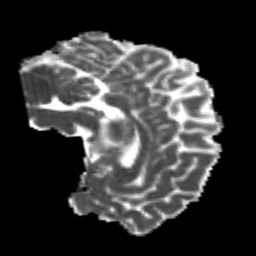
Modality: MD
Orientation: sagittal
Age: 21
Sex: male
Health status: healthy
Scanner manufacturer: philips
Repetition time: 7.386 s
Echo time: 0.08599 s